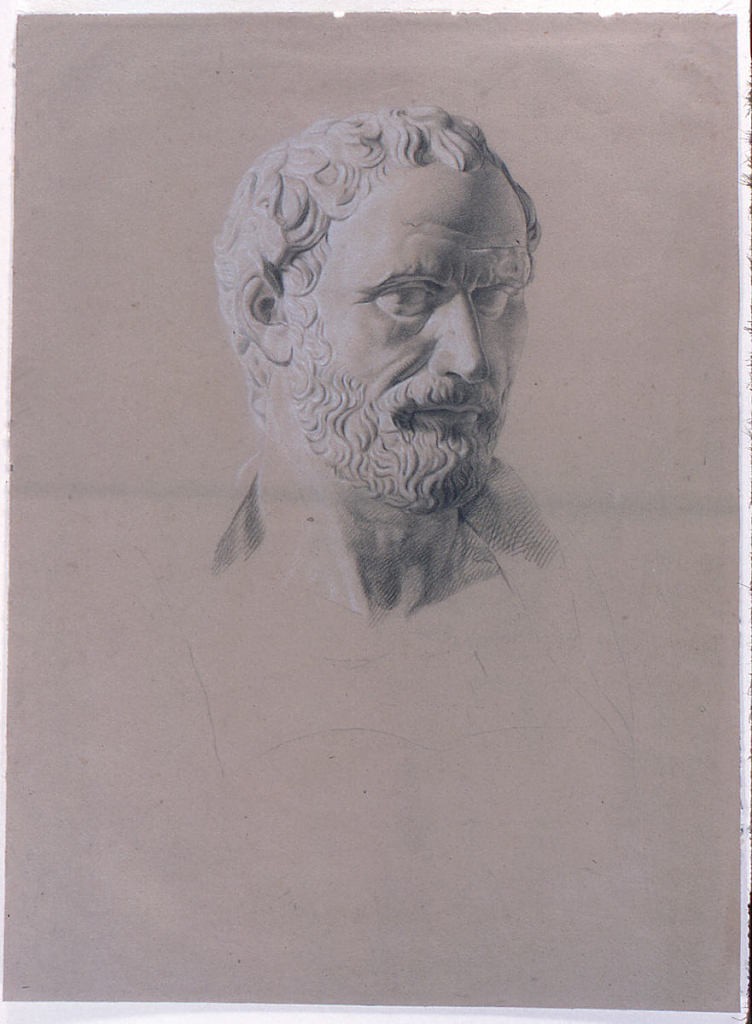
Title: Academic Study of a Cast of a Bust of a Roman Senator
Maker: Giuseppe Longhi, Italian, 1766–1831
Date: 1790–1830
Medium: Black and white chalk on brown paper
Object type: Drawing
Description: A bust of a bearded Senator is turned one-quarter to his left. His shoulders are indicated in light outline only.